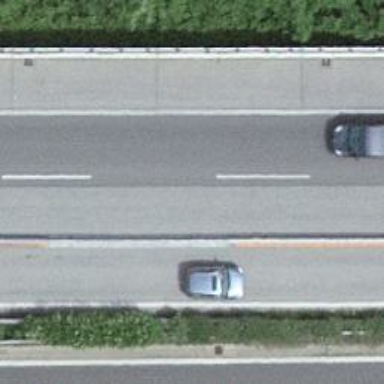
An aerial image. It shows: Asphalt motorway.